Interaction volume radius: 5 \u00c5
Interaction volume height: 35 \u00c5
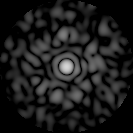
Disorder parameter: 0.8383